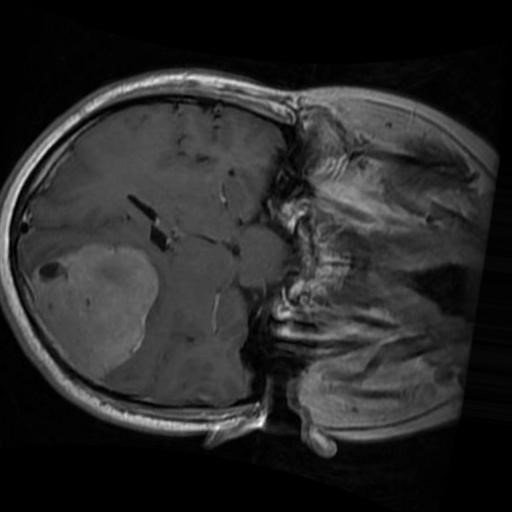
Label: brain_menin